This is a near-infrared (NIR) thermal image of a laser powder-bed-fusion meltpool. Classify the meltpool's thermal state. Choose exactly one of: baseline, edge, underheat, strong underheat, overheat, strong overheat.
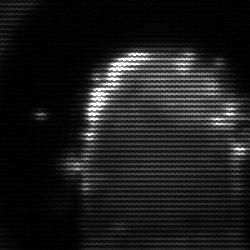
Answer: baseline